Aerial crown-view tile of a tropical tree (Barro Colorado Island, Panama), acquired 20240813:
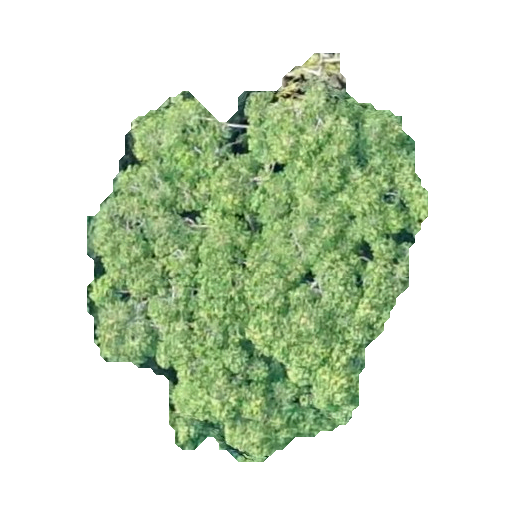
Species: Guatteria lucens
GBIF accepted scientific name: Guatteria lucens
Crown area: 143.282 m²